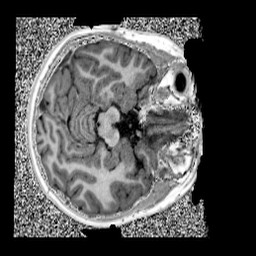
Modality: UNIT1
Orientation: axial
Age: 12
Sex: female
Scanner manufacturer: siemens
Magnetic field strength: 3 T
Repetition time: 4 s
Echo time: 0.00299 s